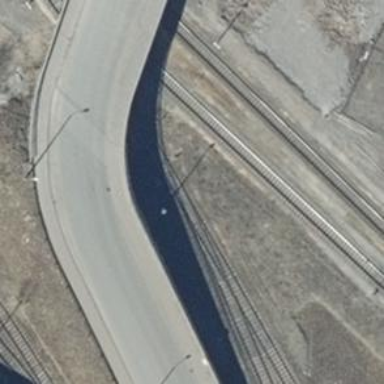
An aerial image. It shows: Railway switch.